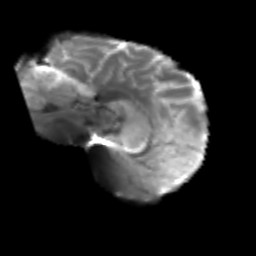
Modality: T2w
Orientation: sagittal
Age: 64
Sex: male
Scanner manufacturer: siemens
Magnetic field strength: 3 T
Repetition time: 4.5 s
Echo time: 0.103 s